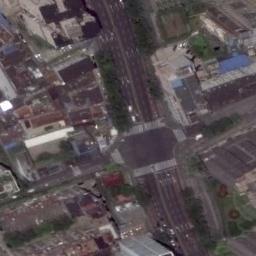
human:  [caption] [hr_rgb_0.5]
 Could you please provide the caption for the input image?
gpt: There are numerous buildings of different shapes and sizes beside the intersection .

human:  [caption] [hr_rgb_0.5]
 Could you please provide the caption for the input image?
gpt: An intersection with normal traffic located in a commercial area with some high-rise buildings .

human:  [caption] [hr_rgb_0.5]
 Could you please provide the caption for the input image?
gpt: There are only a few cars at the intersection .

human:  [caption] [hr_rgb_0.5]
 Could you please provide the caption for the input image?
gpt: There are many moving and waiting vehicles on the road at the intersection, Many buildings and some trees around the intersection .

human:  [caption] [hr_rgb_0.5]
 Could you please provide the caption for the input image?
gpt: There are many buildings around the intersection .